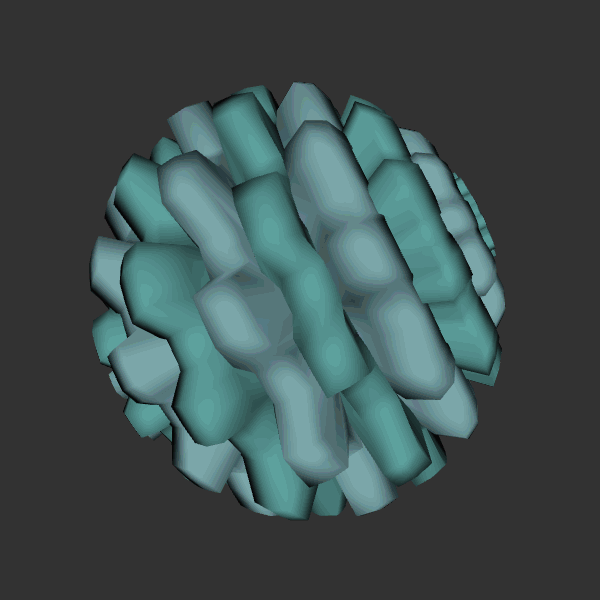
Background: dark